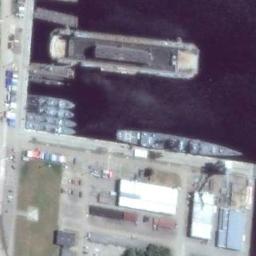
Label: ship